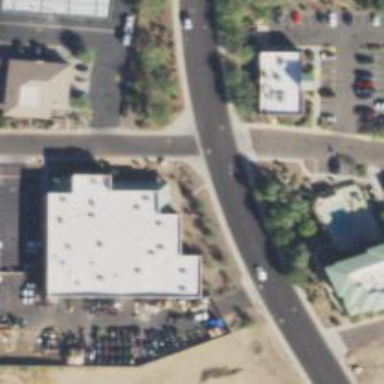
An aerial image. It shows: Building housing motorcycle shop.